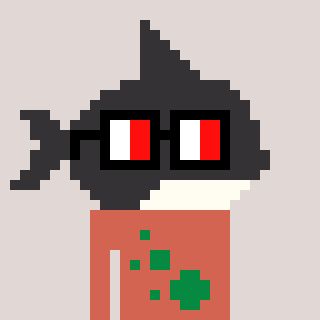
a pixel art character with square glasses with black frames and red eyes, a orca-shaped head and a peachy-colored body on a warm background